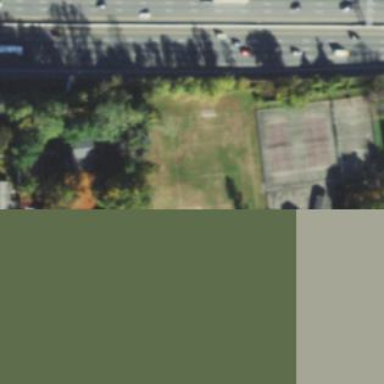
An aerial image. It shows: Baseball pitch for leisure land activities.